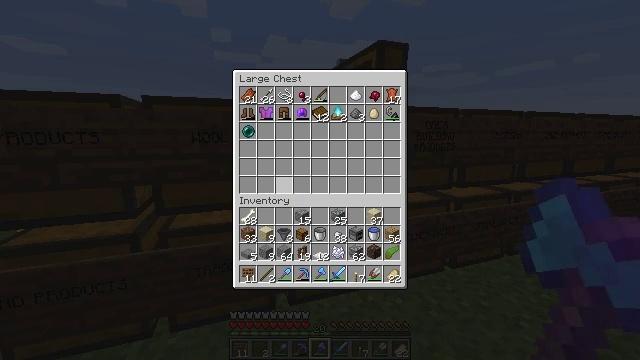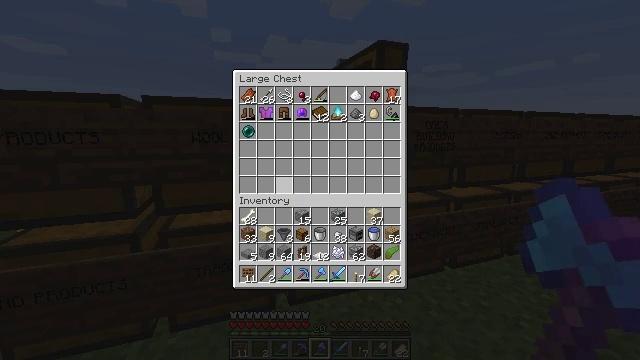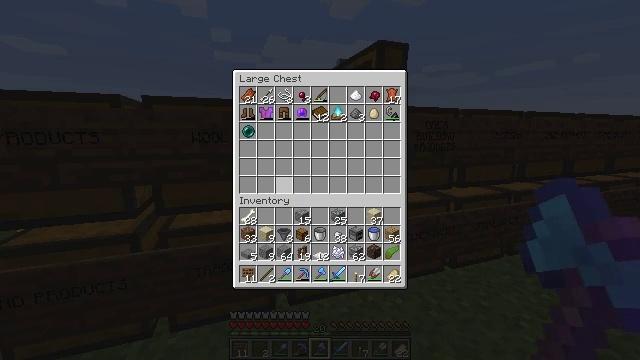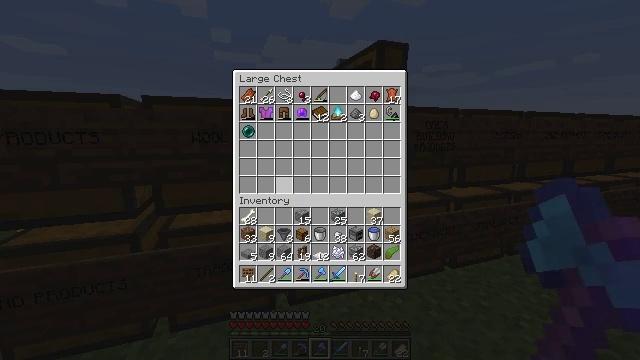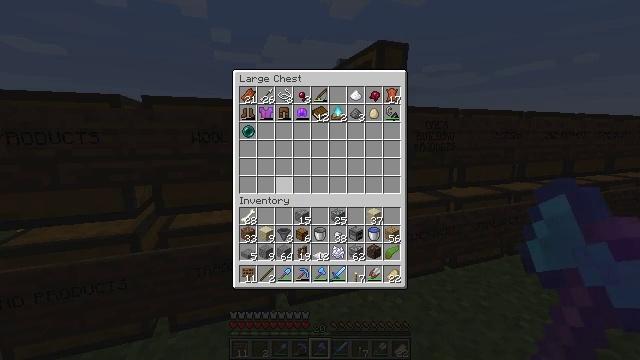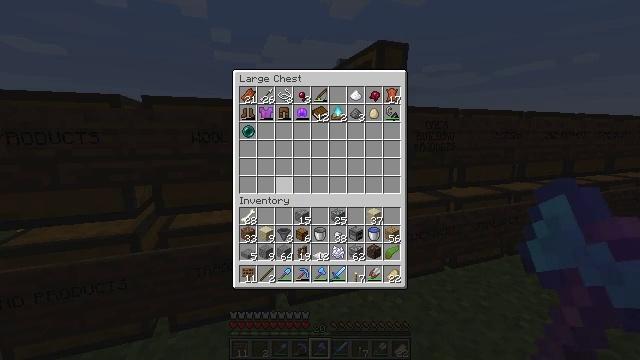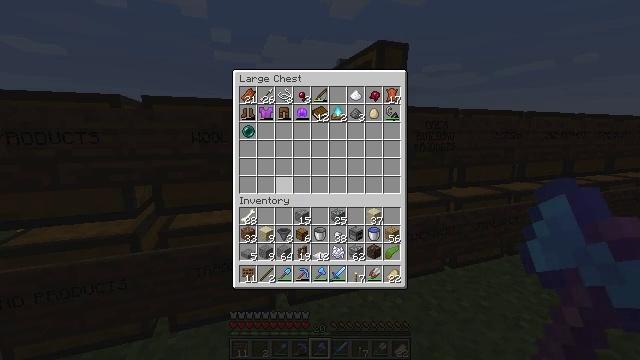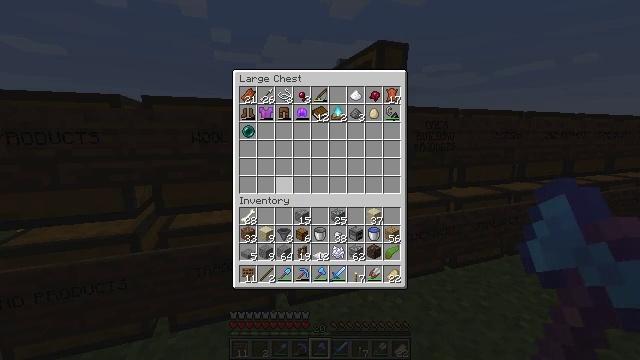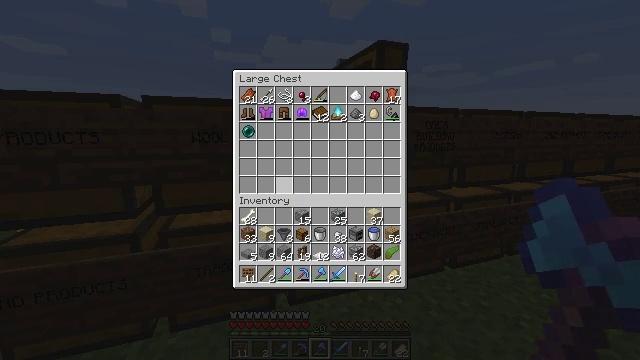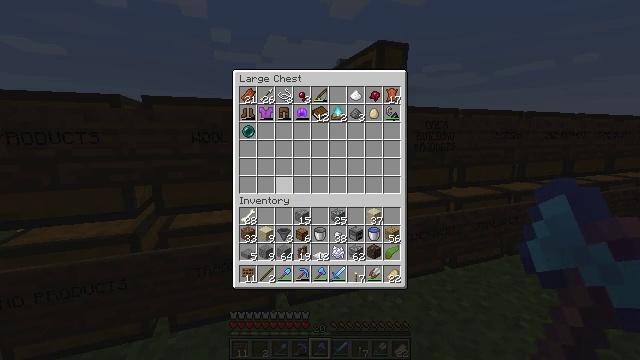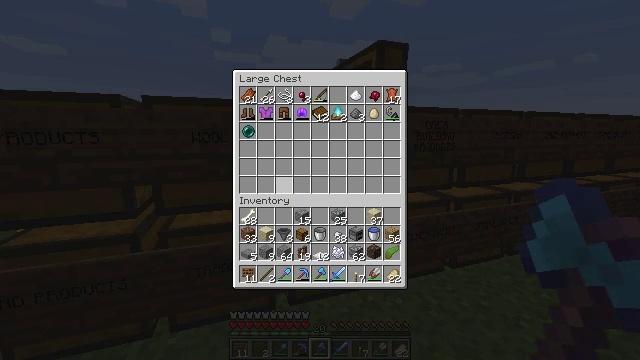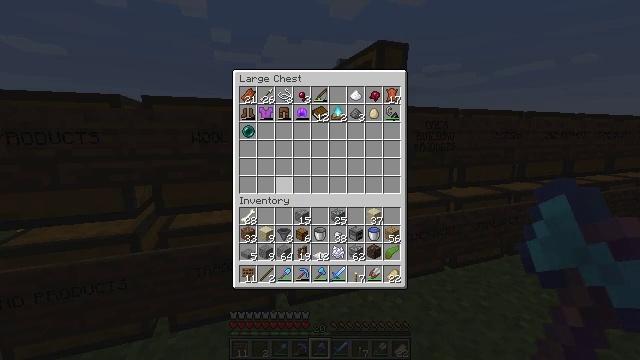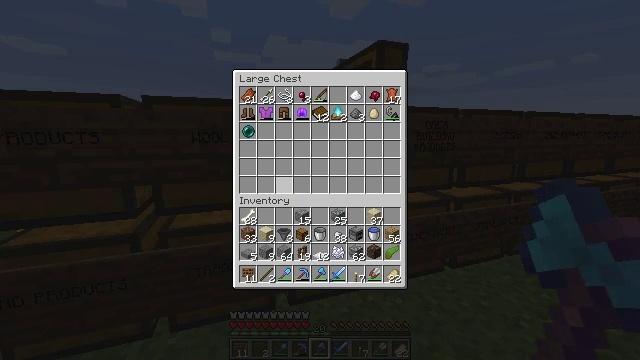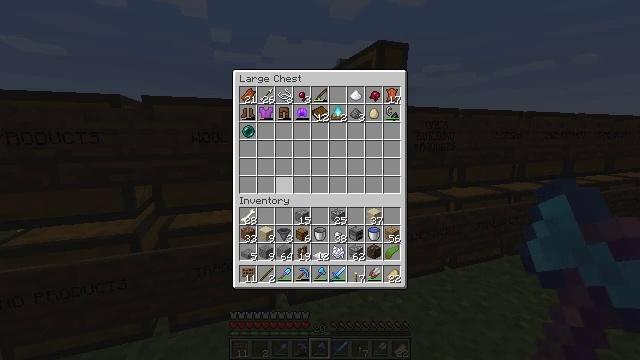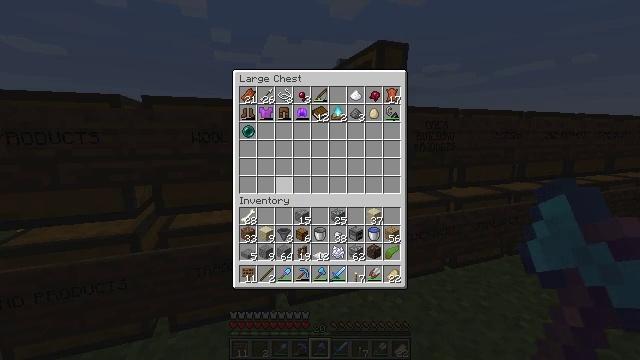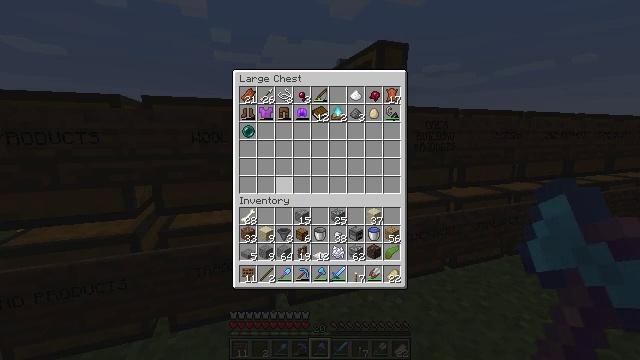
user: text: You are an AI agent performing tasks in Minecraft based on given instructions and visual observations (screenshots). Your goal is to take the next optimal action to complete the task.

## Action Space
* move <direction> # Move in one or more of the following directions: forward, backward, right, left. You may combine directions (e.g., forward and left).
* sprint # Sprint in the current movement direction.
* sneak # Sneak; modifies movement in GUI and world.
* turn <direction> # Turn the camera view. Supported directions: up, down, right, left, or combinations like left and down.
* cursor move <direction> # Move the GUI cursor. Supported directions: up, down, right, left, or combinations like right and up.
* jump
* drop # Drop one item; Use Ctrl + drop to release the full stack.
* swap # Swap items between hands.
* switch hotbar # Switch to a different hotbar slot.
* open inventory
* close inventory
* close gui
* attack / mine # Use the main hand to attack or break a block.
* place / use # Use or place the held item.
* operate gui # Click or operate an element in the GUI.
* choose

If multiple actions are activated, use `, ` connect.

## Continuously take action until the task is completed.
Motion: motion action
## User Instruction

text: Attack the torch to pick it up.
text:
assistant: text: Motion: sneak
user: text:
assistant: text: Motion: sneak
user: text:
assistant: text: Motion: sneak
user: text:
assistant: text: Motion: no_op
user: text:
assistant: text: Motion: no_op
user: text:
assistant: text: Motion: no_op
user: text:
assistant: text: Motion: no_op
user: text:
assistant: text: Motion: no_op
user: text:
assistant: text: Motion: no_op
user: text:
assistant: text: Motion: no_op
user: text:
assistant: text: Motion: no_op
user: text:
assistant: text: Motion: no_op
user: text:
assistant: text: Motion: no_op
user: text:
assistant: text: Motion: no_op
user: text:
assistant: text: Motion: no_op
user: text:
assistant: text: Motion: no_op
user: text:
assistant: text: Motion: no_op
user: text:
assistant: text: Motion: no_op
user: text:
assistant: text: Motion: no_op
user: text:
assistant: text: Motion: no_op
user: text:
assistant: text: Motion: no_op
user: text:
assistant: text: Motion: no_op
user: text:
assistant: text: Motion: no_op
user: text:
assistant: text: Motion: no_op
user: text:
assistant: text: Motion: no_op
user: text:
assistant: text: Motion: no_op
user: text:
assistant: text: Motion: no_op
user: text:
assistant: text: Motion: no_op
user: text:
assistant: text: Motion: no_op
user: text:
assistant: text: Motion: no_op